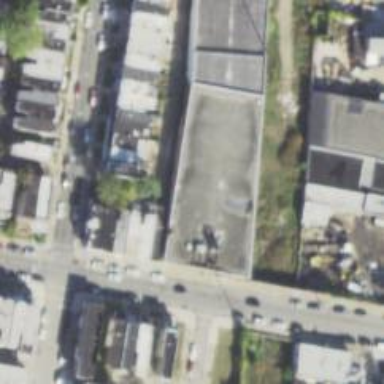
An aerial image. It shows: Alleyway designated as service road.